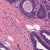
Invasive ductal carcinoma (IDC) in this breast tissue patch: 0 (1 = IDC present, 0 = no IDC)